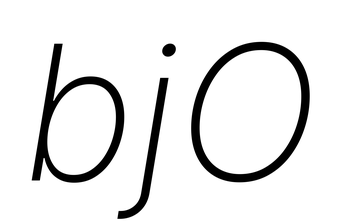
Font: Inter-Italic_ExtraLight_Italic